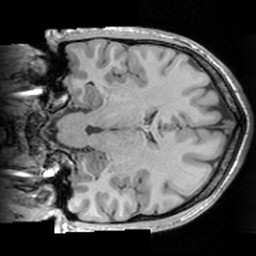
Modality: T1w
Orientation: coronal
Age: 34
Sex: male
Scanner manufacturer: siemens
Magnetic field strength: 3 T
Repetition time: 1.63 s
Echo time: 0.00311 s